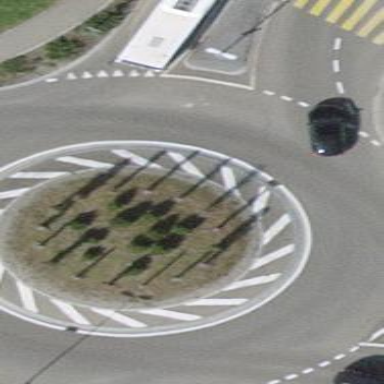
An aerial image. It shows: Tertiary road with asphalt surface leading to roundabout.